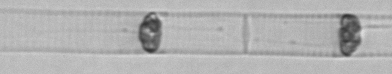
Label: Dactyliosolen_blavyanus